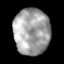
Tissue: prostate
Cell type: Fibroblasts
Senescence score: 0.828
Nuclear area (px): 1635
Mean DAPI intensity: 163.636